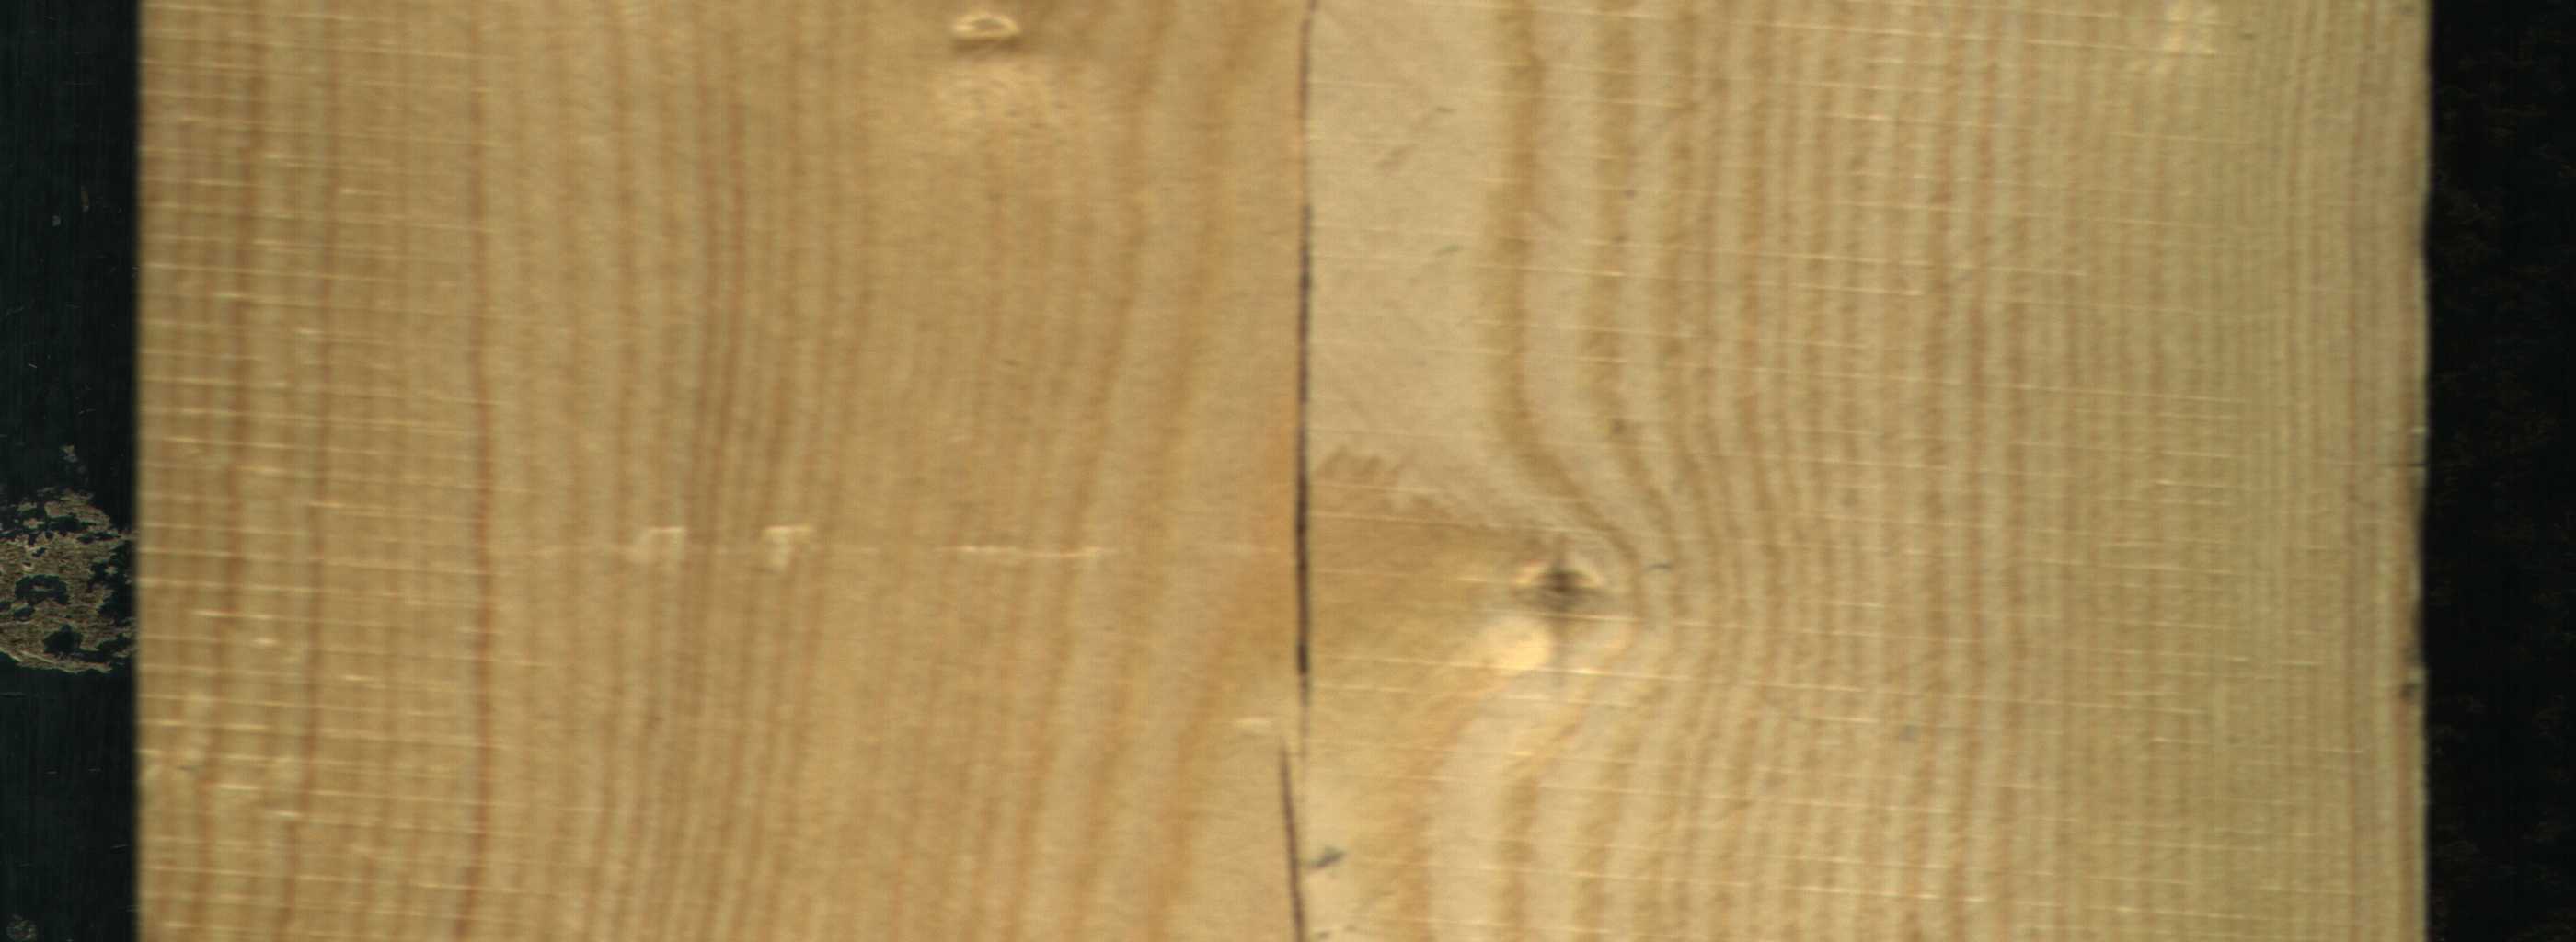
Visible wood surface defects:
Crack
Crack